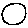
Label: circle